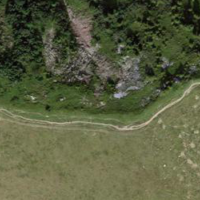
EUNIS habitat code: 23
Species observed at this site:
Pimpinella major